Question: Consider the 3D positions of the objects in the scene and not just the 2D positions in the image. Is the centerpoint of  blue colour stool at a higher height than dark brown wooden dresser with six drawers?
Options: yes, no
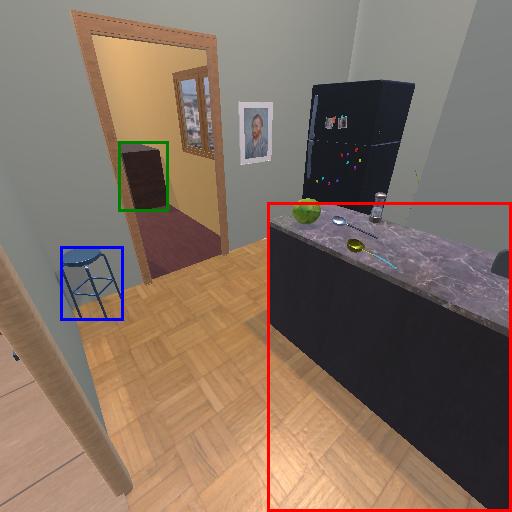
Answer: yes